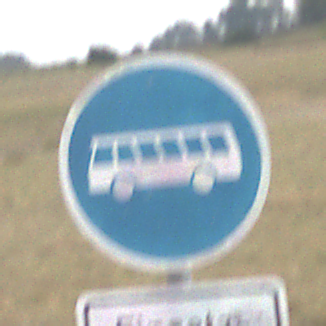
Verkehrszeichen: Busssonderstreifen
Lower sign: BesondereFahrzeugeUndTransportgueter3
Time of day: Midday
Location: Outdoor (Nature)
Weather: PartlyCloudy
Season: NotSpecified
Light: Natural